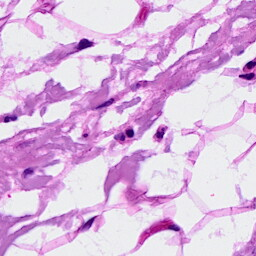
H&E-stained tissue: Breast